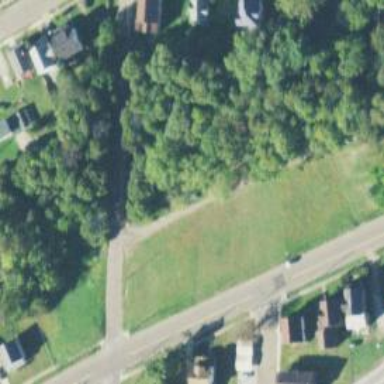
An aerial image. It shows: Alley classified as service road.